Chest X-ray:
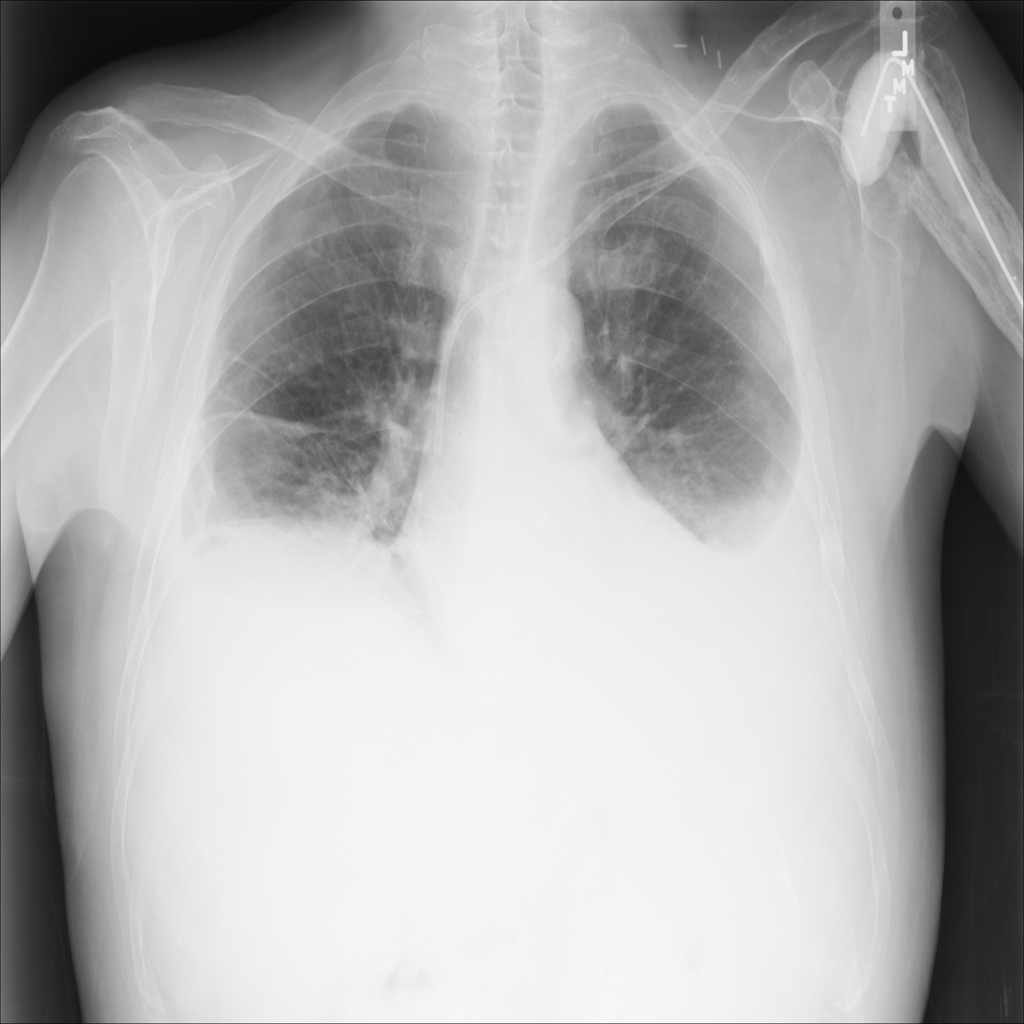
Findings: Effusion, Pleural Thickening, Consolidation
No abnormal finding: no